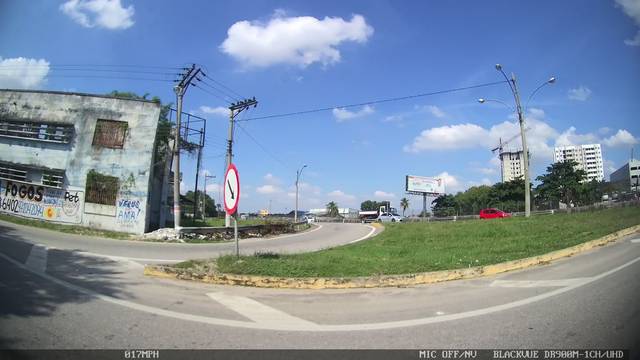
Region: Brazil
Coordinates: -22.741, -43.454